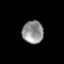
Tissue: lung
Cell type: Epithelial cells
Senescence score: 0.2184
Nuclear area (px): 467
Mean DAPI intensity: 145.281